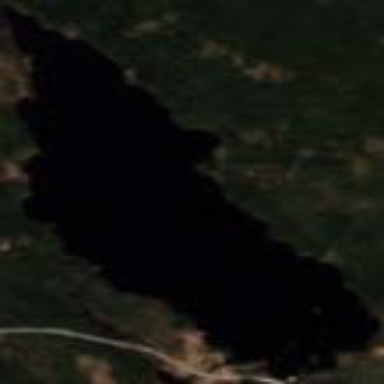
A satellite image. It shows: Serene lake.